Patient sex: F
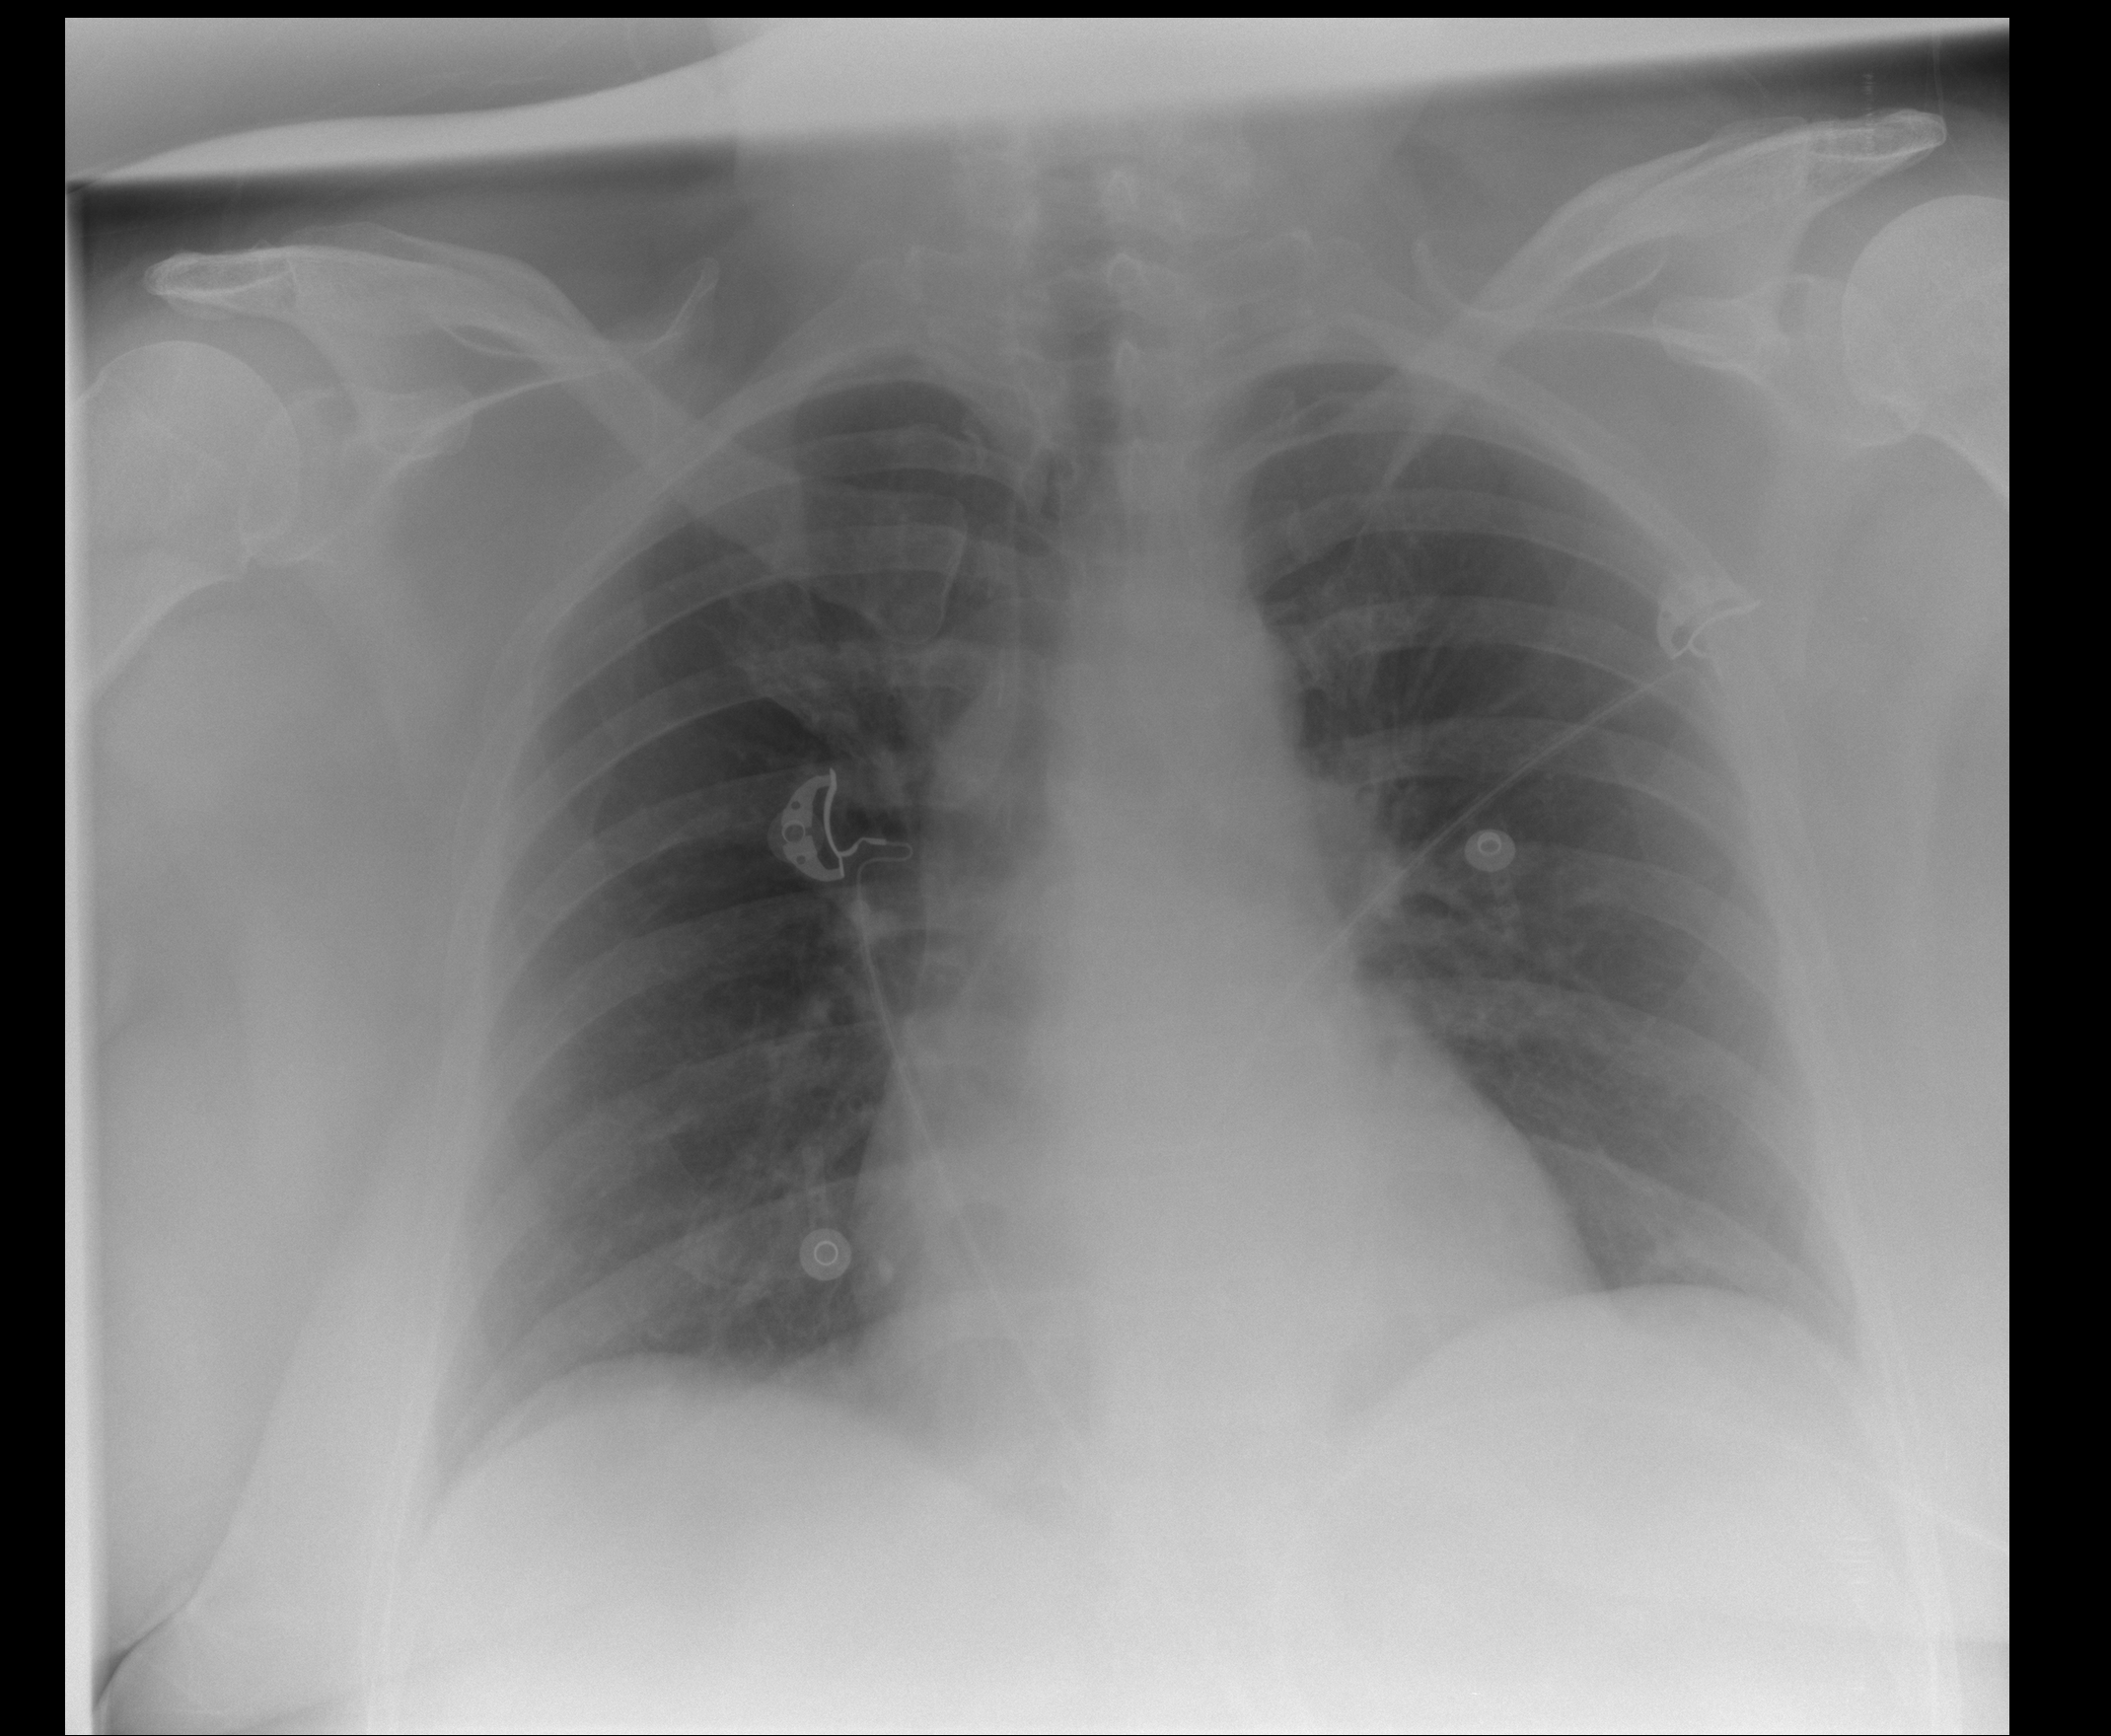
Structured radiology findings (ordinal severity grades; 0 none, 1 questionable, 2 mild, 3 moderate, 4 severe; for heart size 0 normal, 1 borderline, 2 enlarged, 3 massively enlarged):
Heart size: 0
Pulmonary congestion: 0
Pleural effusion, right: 0
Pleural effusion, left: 0
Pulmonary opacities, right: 0
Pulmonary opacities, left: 0
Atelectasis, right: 2
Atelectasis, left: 2